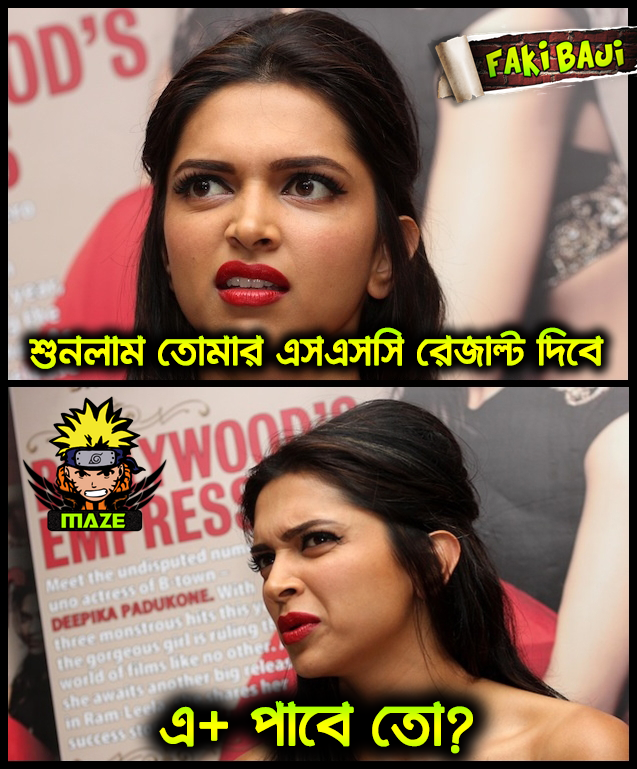
Caption: শুনলাম তোমার এসএসসি রেজাল্ট দিবে এ+ পাবে তো?
Label: non-hate